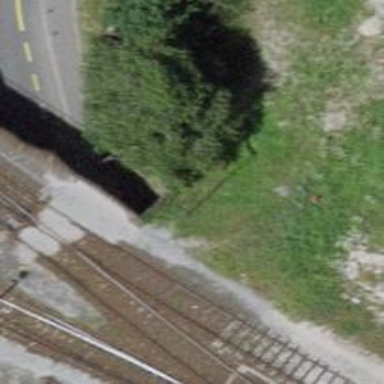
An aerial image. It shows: Retaining wall.